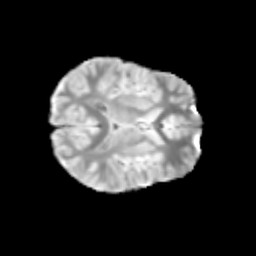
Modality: T2w
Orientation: axial
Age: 11
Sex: female
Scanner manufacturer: siemens
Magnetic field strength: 3 T
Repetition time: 3.8 s
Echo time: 0.07 s